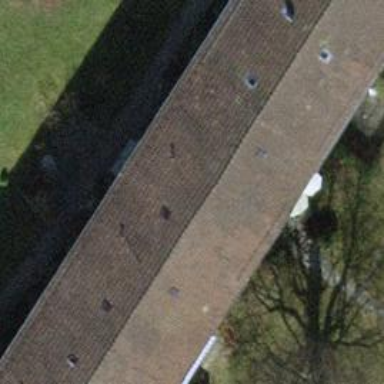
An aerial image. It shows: Apartments building with gabled tile roof.